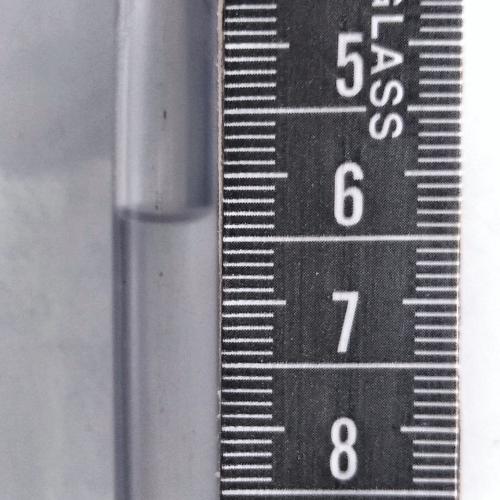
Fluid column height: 6.3 cm